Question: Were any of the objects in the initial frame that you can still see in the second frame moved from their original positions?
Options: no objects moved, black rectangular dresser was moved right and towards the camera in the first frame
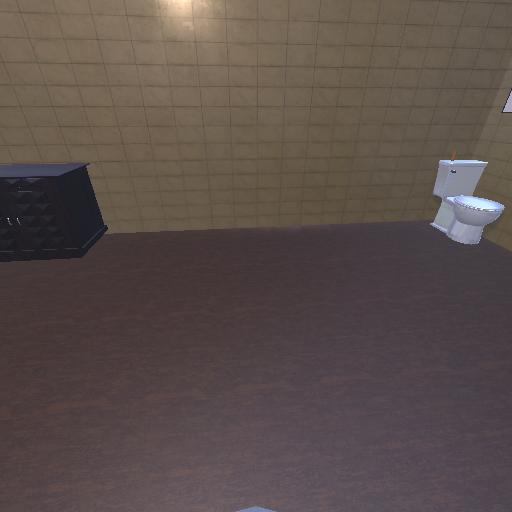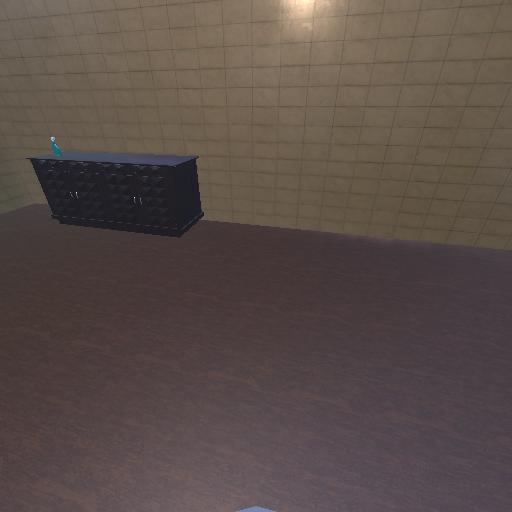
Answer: no objects moved